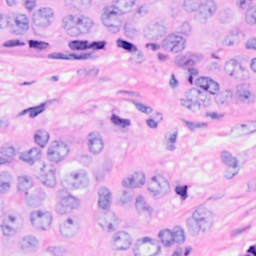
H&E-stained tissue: Breast